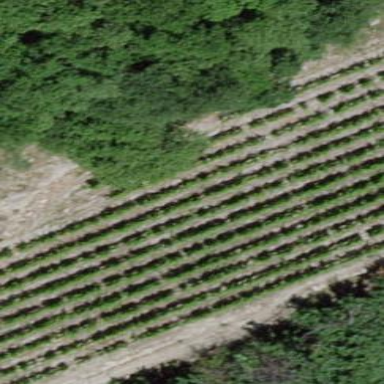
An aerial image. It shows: Vineyard where grapes are grown.